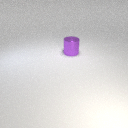
large purple metal cylinder